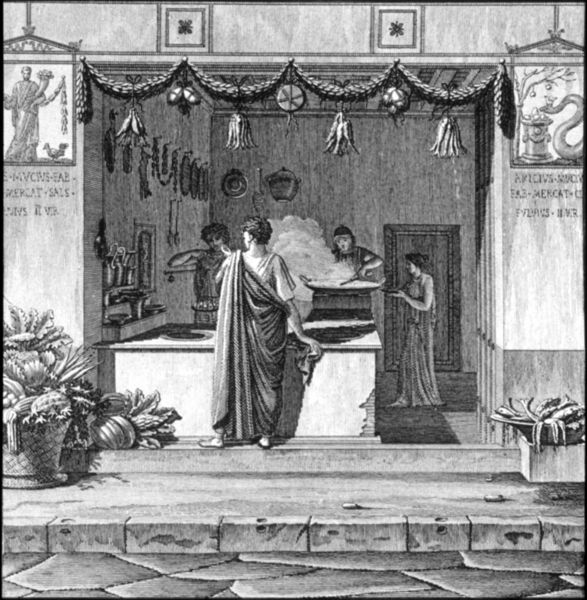
Titel: Fischgeschäft
Künstler: Francois Mazois
Schlagwörter: mann, weiß, menschen, frau, grau, schwarz, straße, tür, zeichnung, stein, rauch, gewand, girlande, pflanzen, gemüse, bilder, laden, dampf, korb, stufe, eingang, verkauf, schwarzweiss, stich, schlange, rom, küche, toga, kupferstich, fische, umahng, griechin, römerin, pompeji, fußweg, garküche, turba, trottoire, römer küche, pompeï küche, üalmen